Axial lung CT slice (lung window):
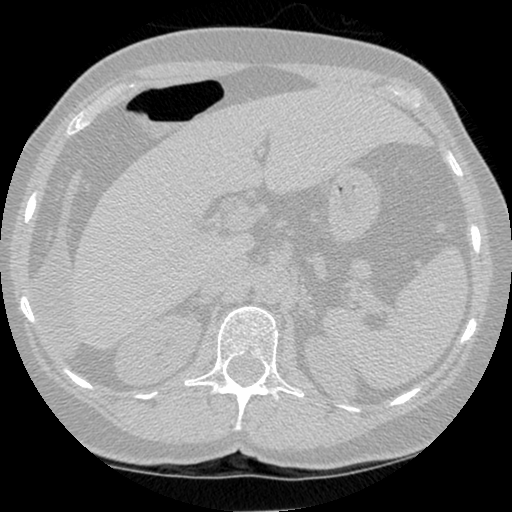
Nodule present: no